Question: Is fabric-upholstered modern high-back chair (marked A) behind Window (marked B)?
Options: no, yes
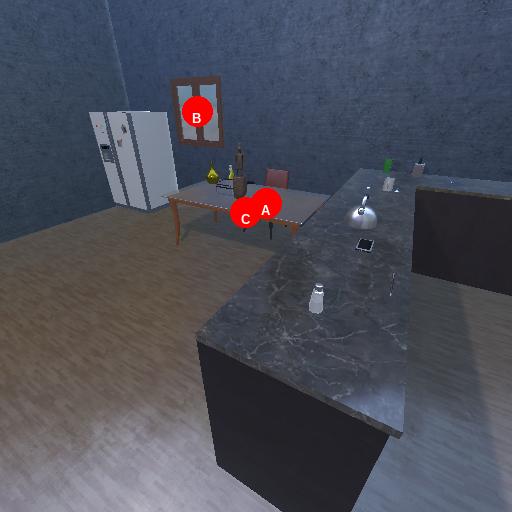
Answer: no